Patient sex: F
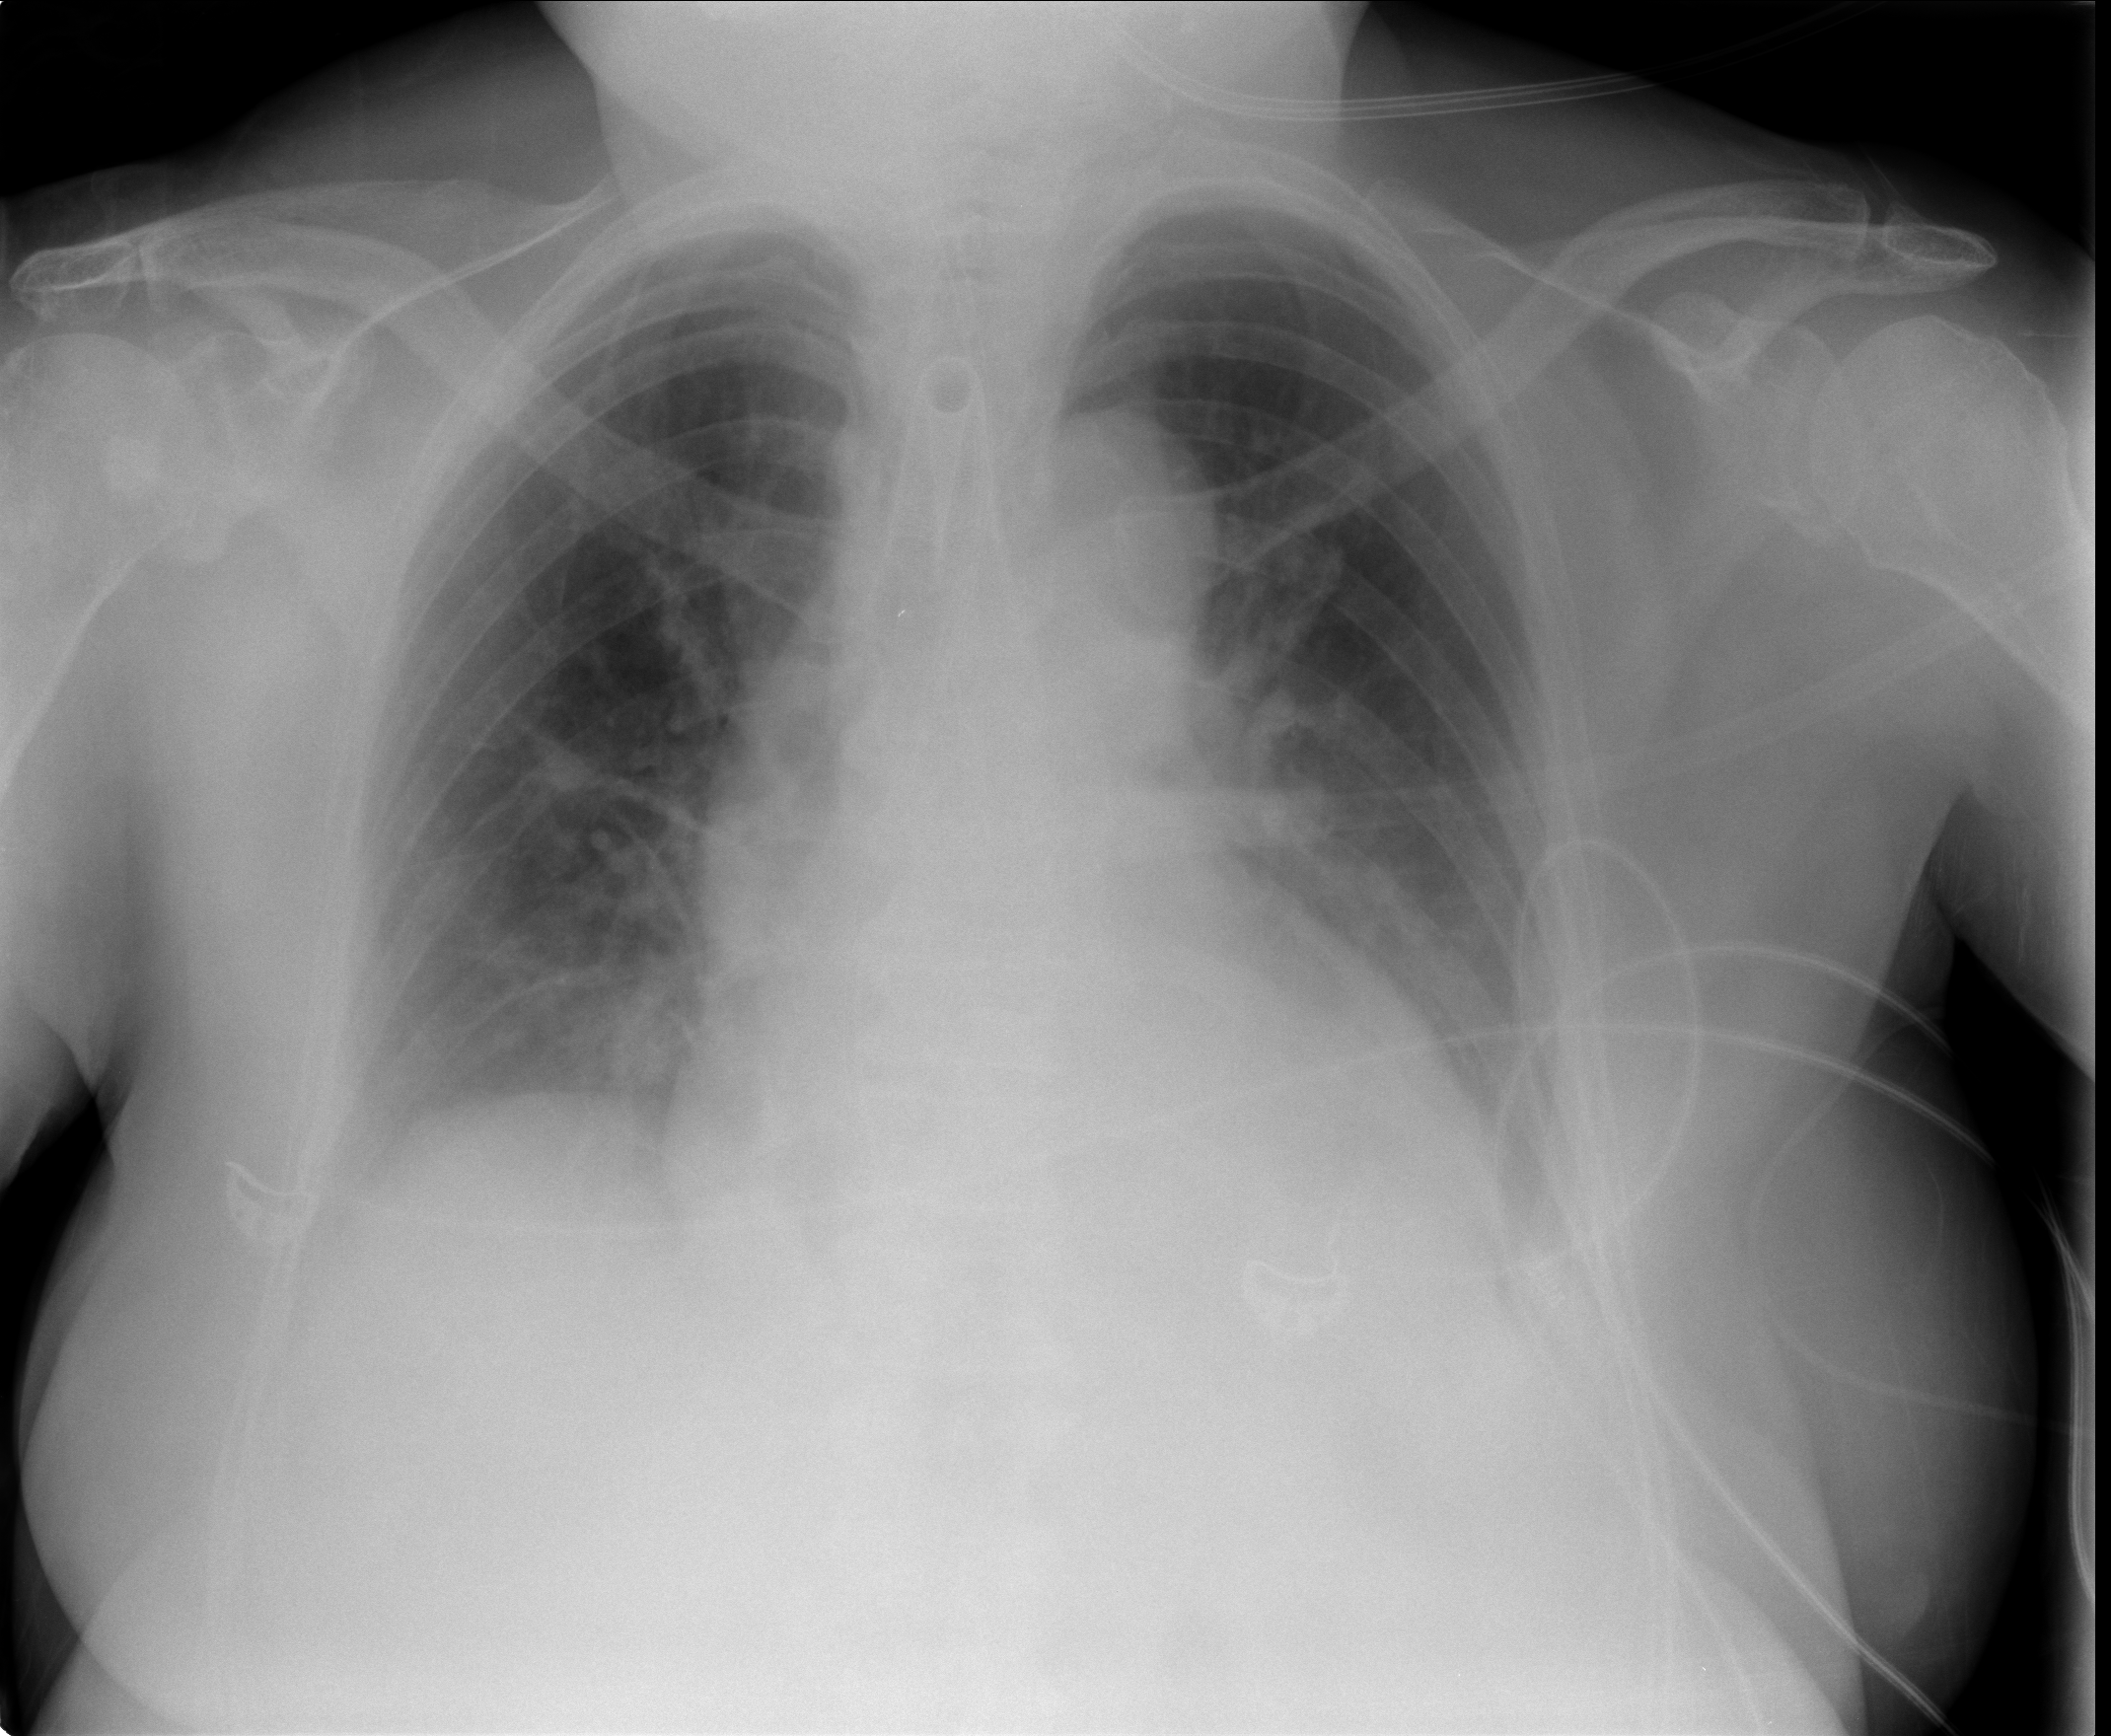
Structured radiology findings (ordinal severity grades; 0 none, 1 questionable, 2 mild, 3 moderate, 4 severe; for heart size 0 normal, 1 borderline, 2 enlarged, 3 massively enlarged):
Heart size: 2
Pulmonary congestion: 0
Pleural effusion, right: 2
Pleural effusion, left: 0
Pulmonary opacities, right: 0
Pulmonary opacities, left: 0
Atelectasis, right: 2
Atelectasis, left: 2